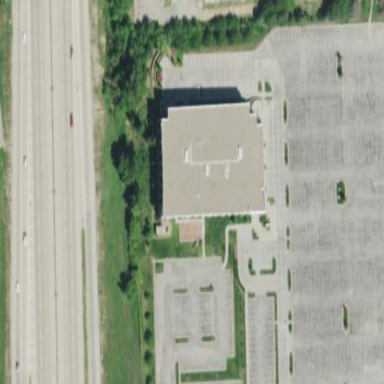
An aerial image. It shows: Office building.